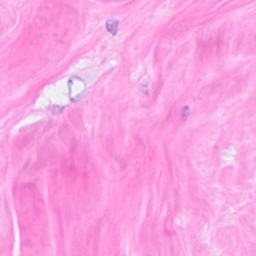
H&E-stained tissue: Breast